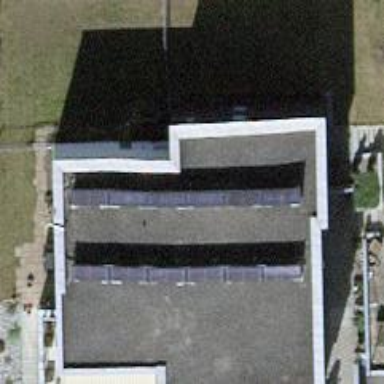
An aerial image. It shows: Solar power generator using photovoltaic panels.